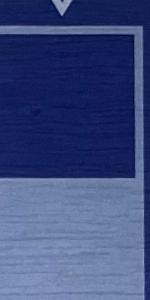
Label: Empty